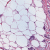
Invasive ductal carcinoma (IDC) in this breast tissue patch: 1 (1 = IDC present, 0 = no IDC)